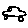
Label: car